Aerial crown-view tile of a tropical tree (Barro Colorado Island, Panama), acquired 20250414:
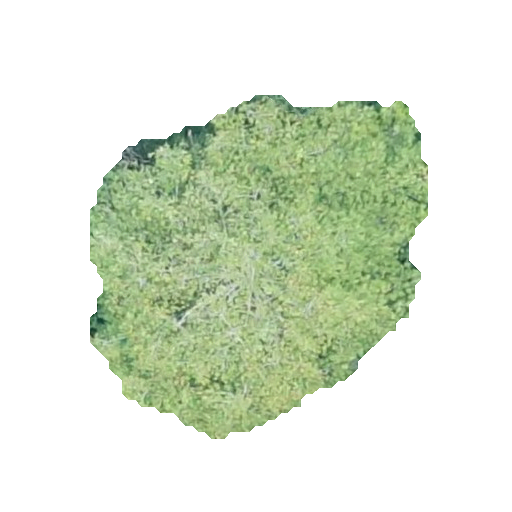
Species: Virola surinamensis
GBIF accepted scientific name: Virola surinamensis
Crown area: 129.735 m²